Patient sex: F
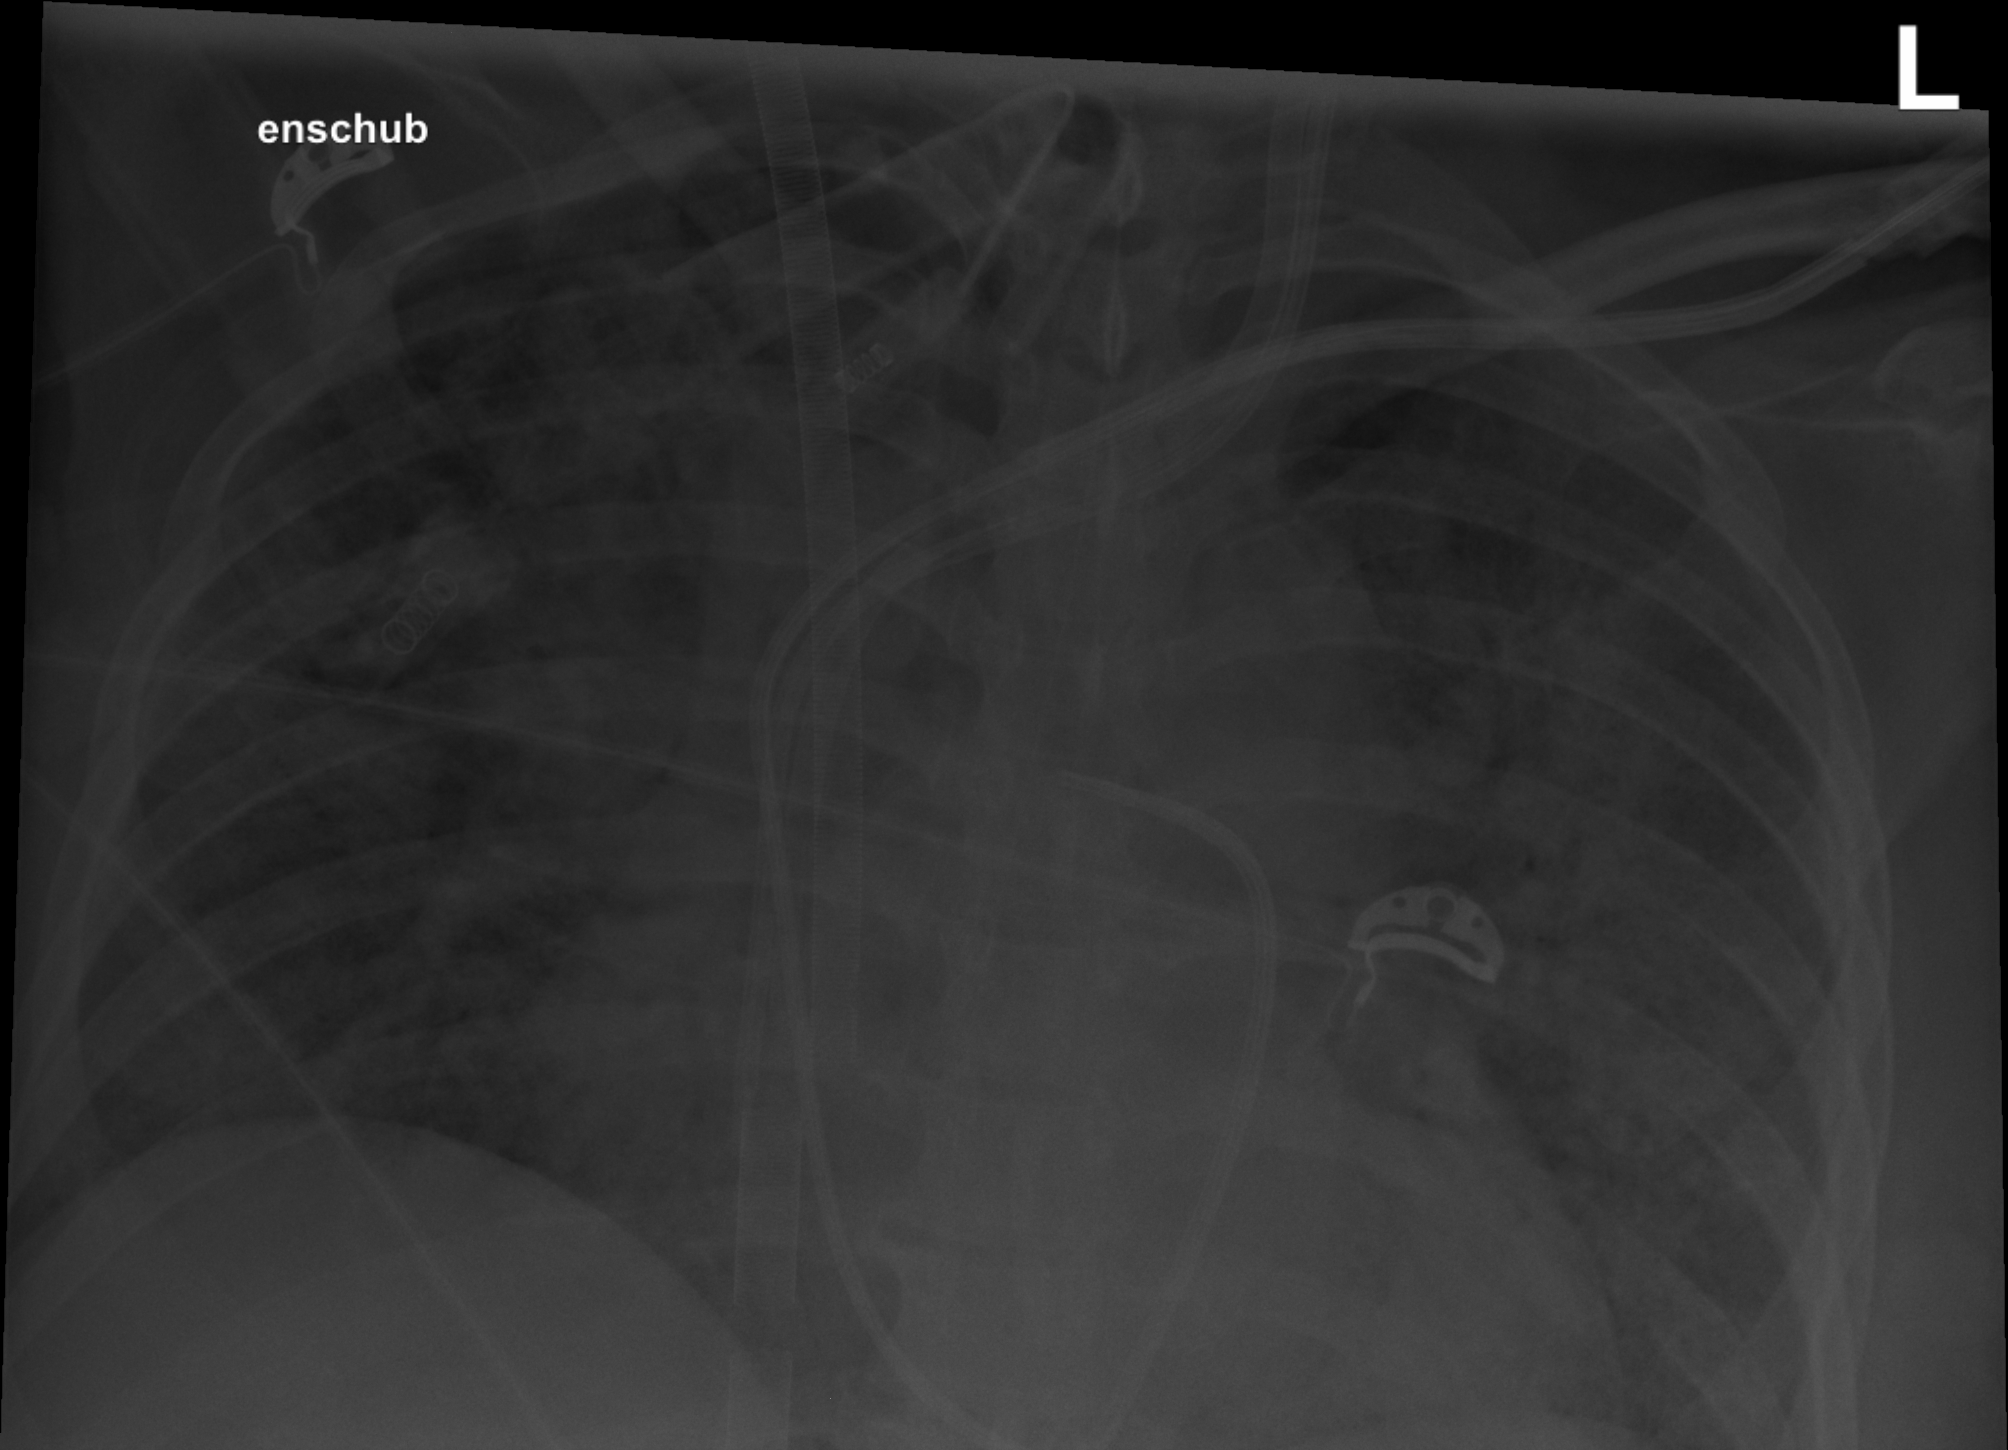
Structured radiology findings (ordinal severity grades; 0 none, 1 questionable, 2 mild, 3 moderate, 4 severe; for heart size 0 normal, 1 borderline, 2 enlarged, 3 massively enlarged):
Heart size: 2
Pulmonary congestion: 2
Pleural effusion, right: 0
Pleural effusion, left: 0
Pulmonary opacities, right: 3
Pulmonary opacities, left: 3
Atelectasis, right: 3
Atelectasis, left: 3